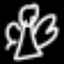
Label: angel